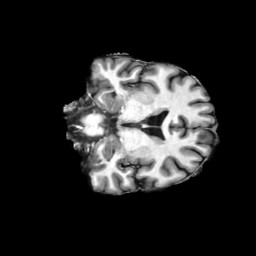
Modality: T1w
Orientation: coronal
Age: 43
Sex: male
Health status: ill